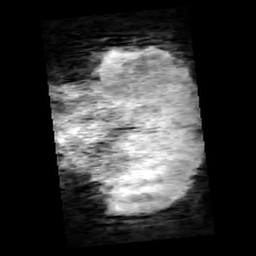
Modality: minIP
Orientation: coronal
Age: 13
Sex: male
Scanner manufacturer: siemens
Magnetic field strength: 3 T
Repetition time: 0.027 s
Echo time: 0.02 s